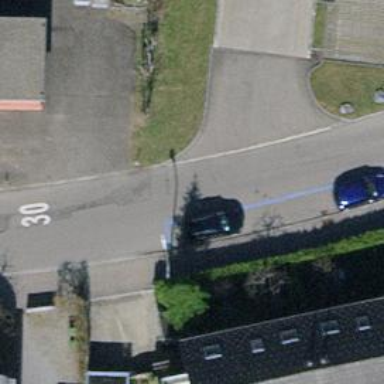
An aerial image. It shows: Road serving as parking aisle.